Aerial crown-view tile of a tropical tree (Barro Colorado Island, Panama), acquired 20250217:
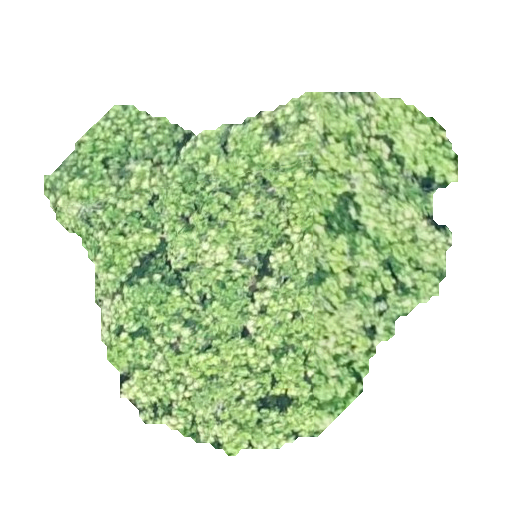
Species: Anacardium excelsum
GBIF accepted scientific name: Anacardium excelsum
Crown area: 153.67 m²